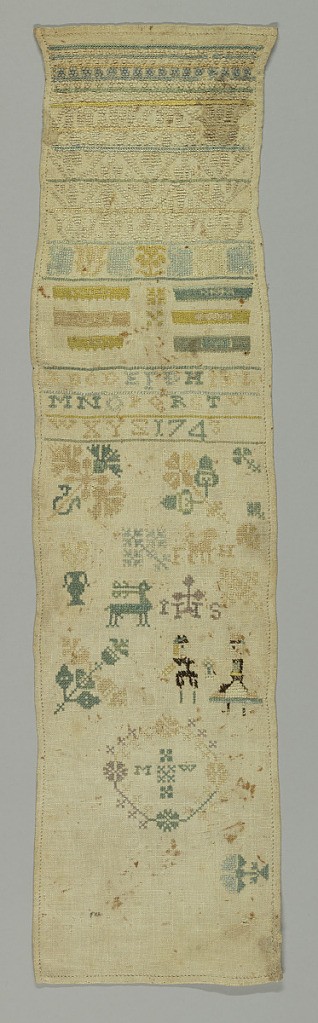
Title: Sampler
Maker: M. W.
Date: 1743
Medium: silk embroidery, linen foundation Technique: cross and knot stitches on plain weave
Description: Geometrical cross borders, alphabets, numerals above a panel partly filled with detached motifs including flowers, animals, people and the initials "M.W." in a wreath.